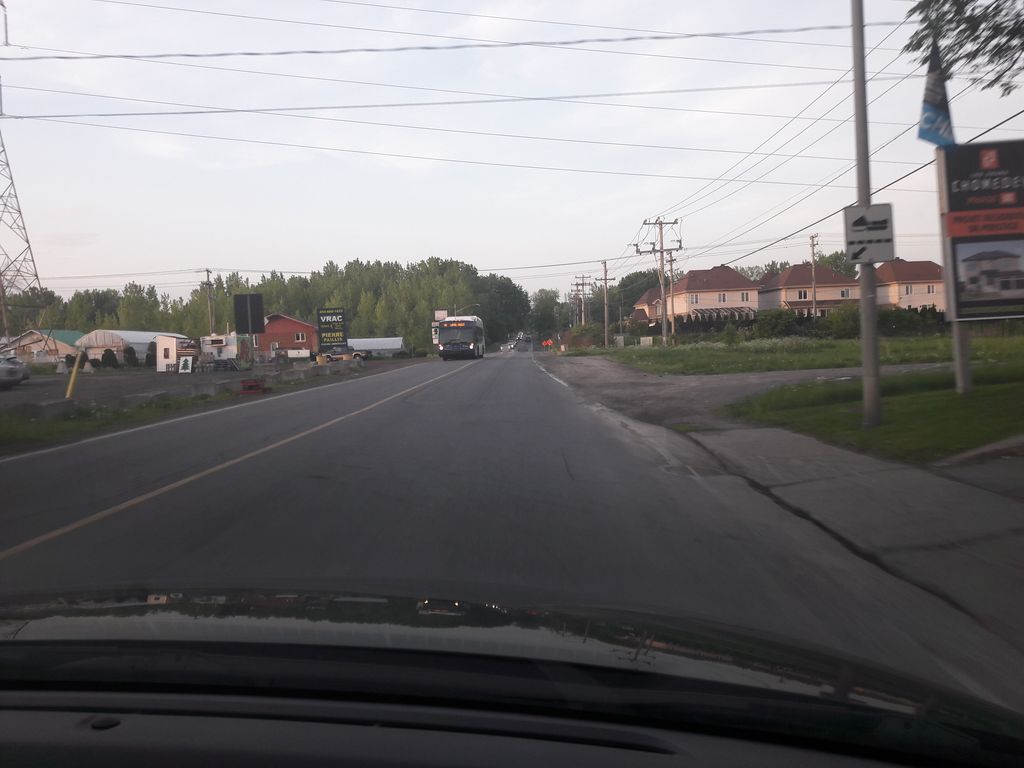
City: montreal